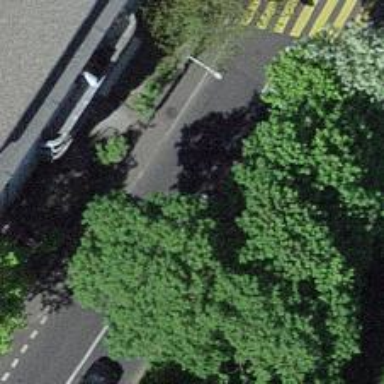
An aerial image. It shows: Road with traffic signals.